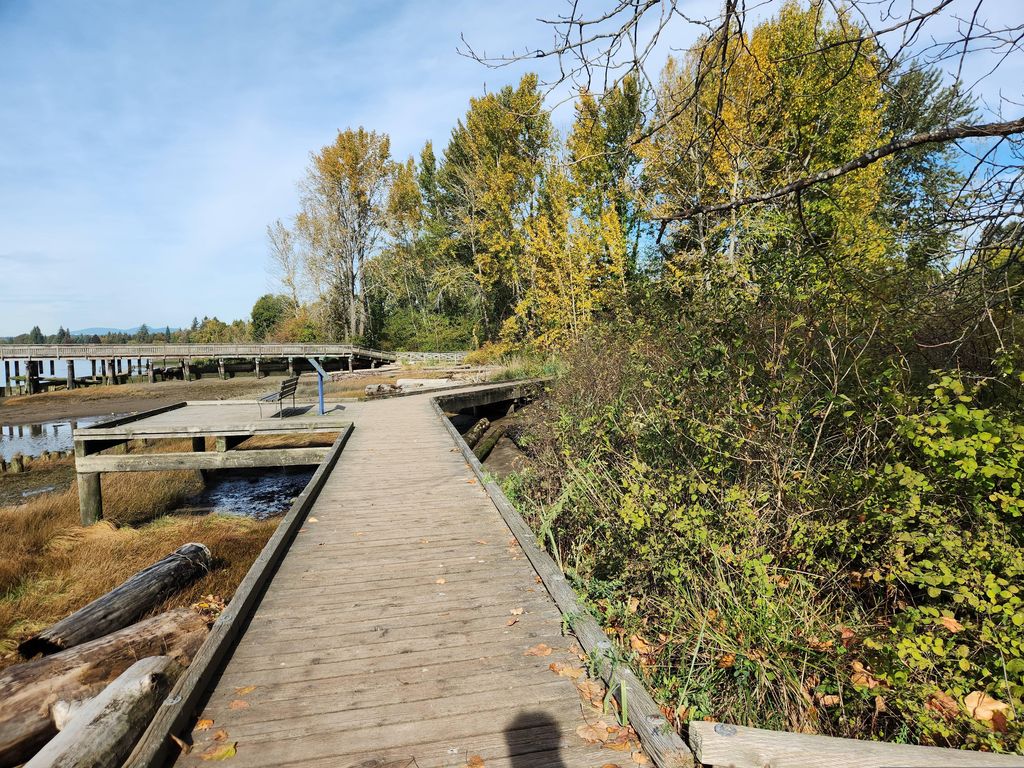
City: vancouver